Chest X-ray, AP view. Patient: 38 years old, sex M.
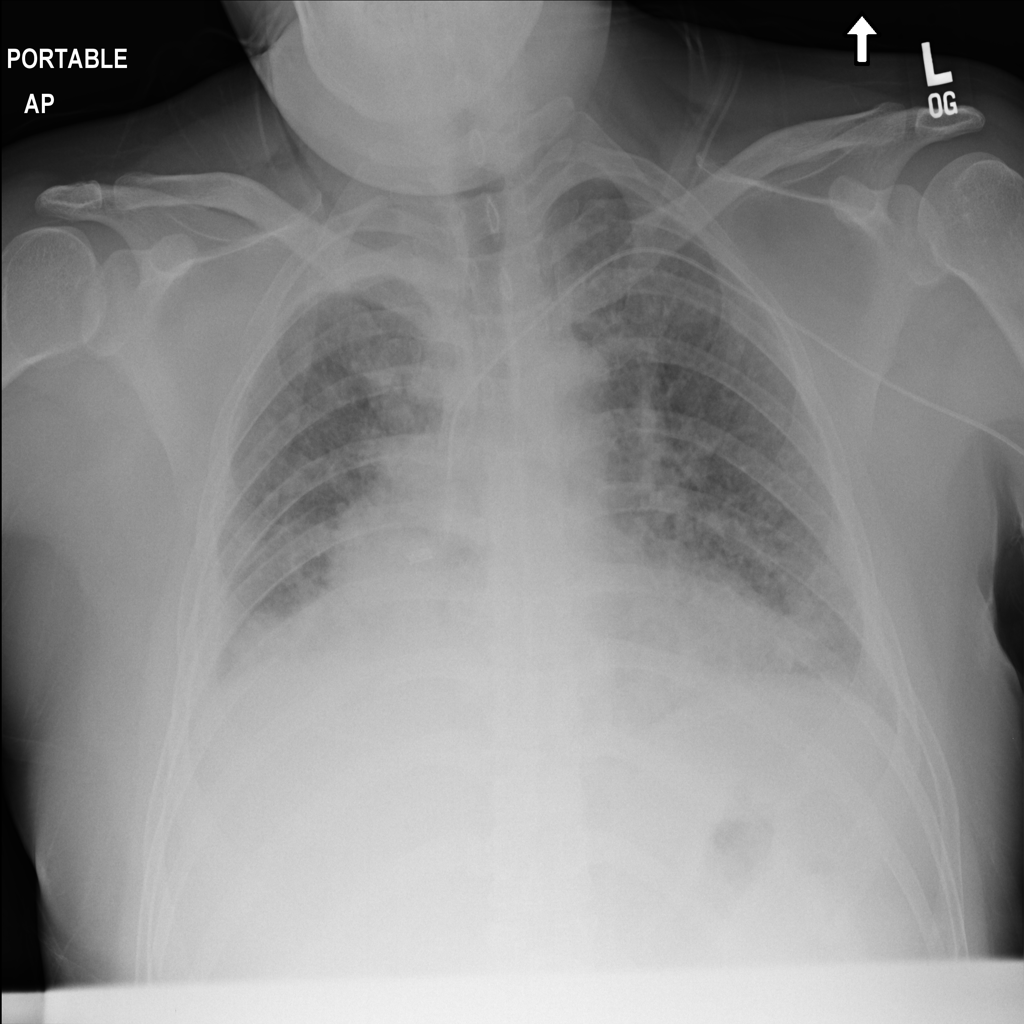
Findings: Mass